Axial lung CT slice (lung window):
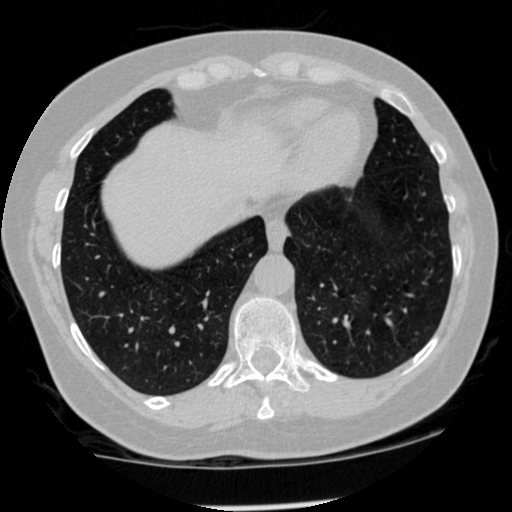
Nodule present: no